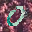
Label: 0